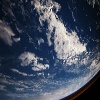
Label: cloud